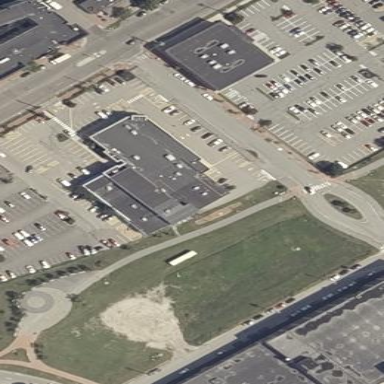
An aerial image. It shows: Commercial building.